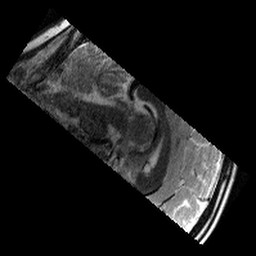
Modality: T2w
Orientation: sagittal
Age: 10
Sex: male
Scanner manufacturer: siemens
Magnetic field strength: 3 T
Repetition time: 9.23 s
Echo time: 0.067 s